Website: macys
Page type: delivery-shipping
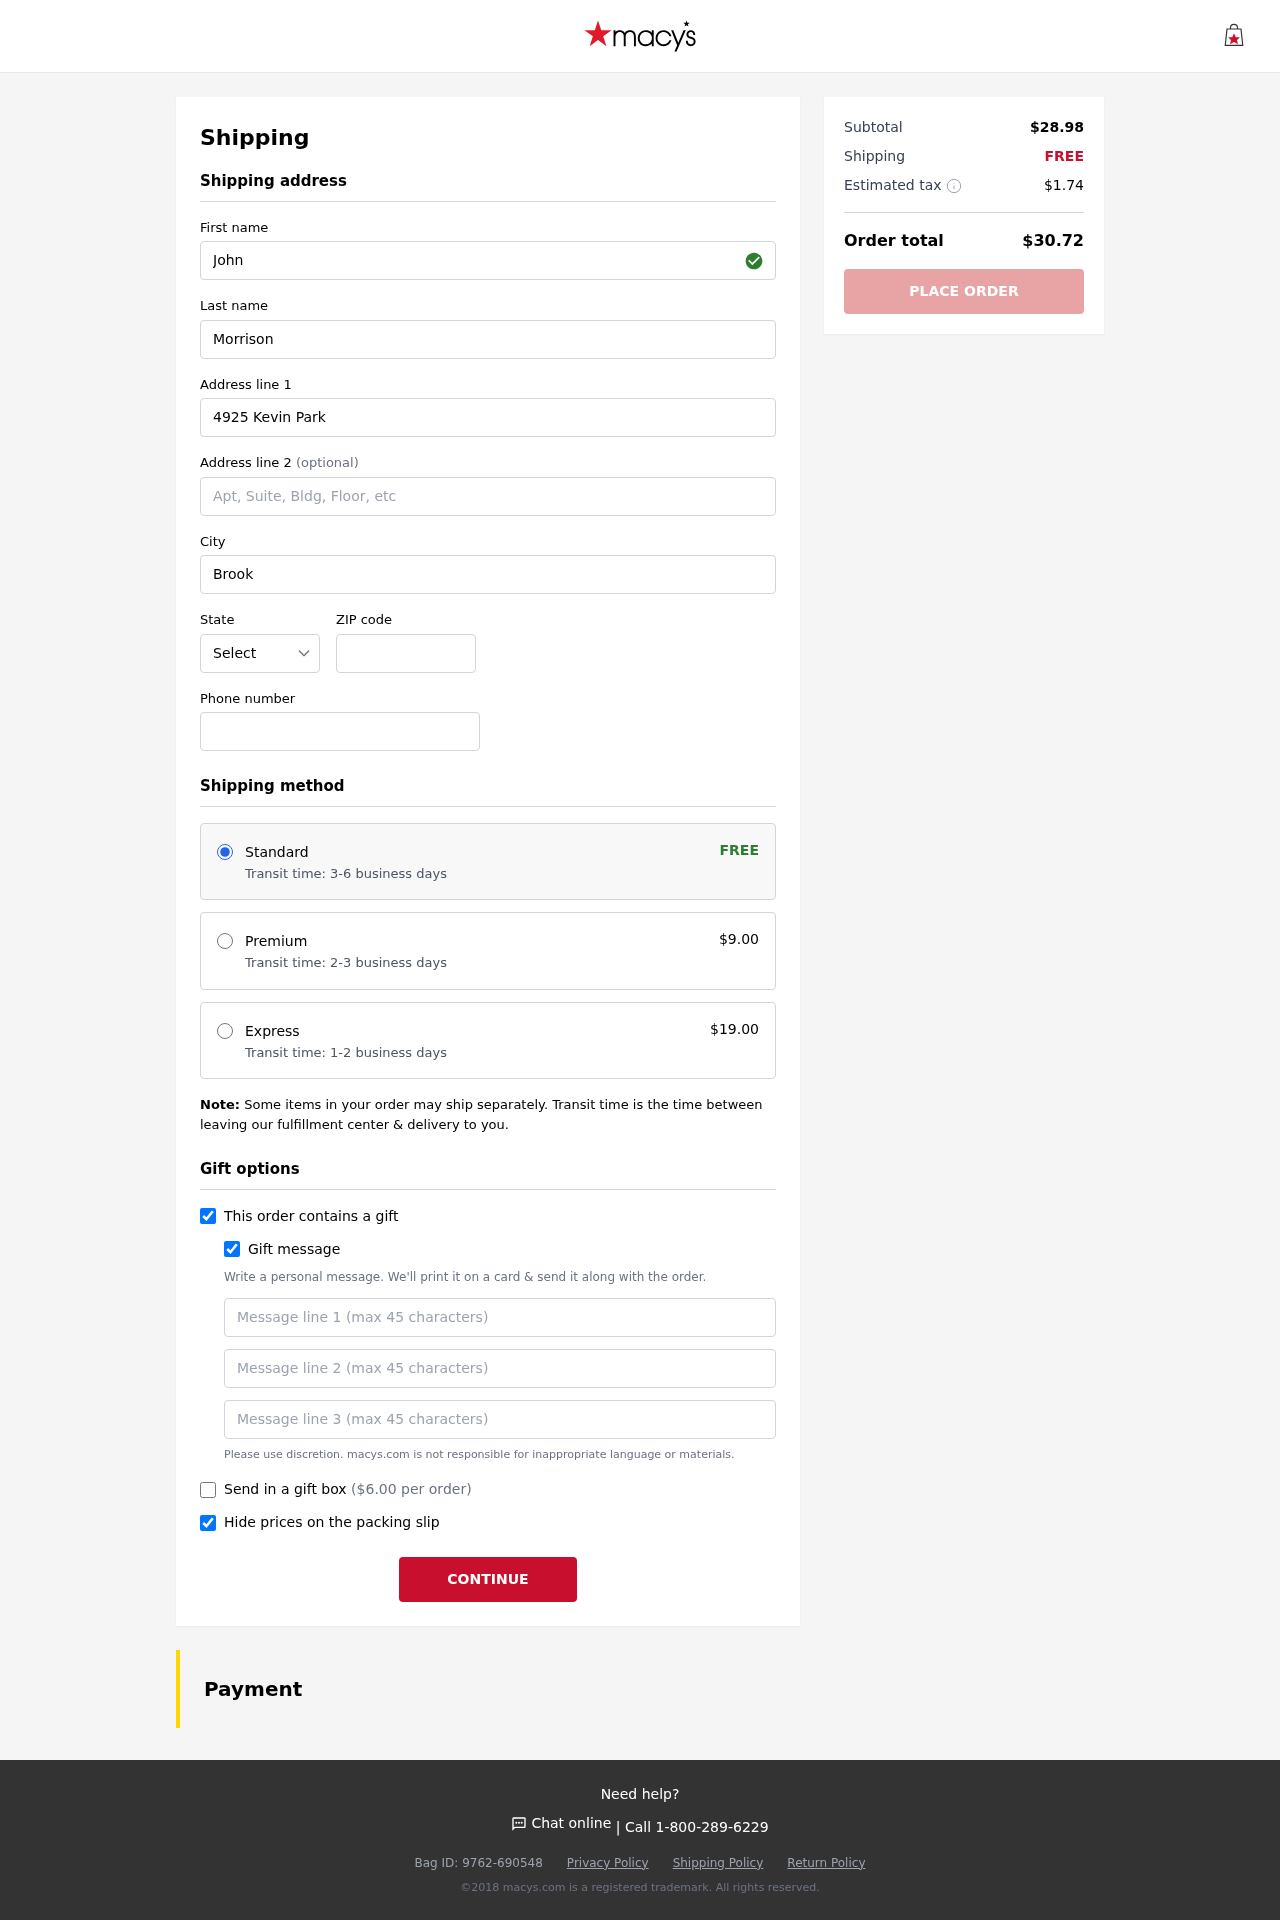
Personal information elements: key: PII_STATE_ABBR
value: NC
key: PII_FIRSTNAME
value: John
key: PII_LASTNAME
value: Morrison
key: PII_STREET
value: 4925 Kevin Park
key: PII_CITY
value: Brookeside
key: PII_POSTCODE
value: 59975
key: PII_PHONE
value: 3137570497
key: PII_GIFT_MESSAGE
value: Hey Amy, I thought you could use a little extra warmth and cheer this season! I found this lovely candle that reminds me of cozy nights and holiday magic. Enjoy every flicker!  John
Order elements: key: ORDER_SHIPPING_STANDARD
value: Transit time: 3-6 business days
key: ORDER_SHIPPING_COST
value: FREE
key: ORDER_SHIPPING_PREMIUM
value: Transit time: 2-3 business days
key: ORDER_SHIPPING_PREMIUM_PRICE
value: $9.00
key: ORDER_SHIPPING_EXPRESS
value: Transit time: 1-2 business days
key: ORDER_SHIPPING_EXPRESS_PRICE
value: $19.00
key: ORDER_GIFT_BOX_PRICE
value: ($6.00 per order)
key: ORDER_SUBTOTAL
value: $28.98
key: ORDER_SHIPPING_COST2
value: FREE
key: ORDER_TAX
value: $1.74
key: ORDER_TOTAL
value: $30.72